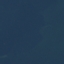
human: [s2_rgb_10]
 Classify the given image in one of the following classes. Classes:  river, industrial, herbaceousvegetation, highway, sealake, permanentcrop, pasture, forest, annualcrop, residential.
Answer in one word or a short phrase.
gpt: SeaLake